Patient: sex M, age 31
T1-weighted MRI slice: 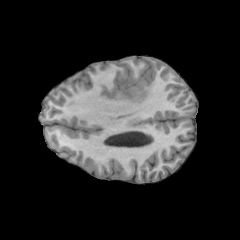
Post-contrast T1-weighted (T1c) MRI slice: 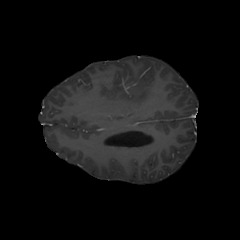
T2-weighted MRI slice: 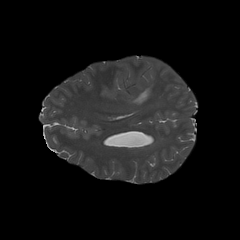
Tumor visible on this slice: yes
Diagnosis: Astrocytoma, IDH-mutant
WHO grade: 3